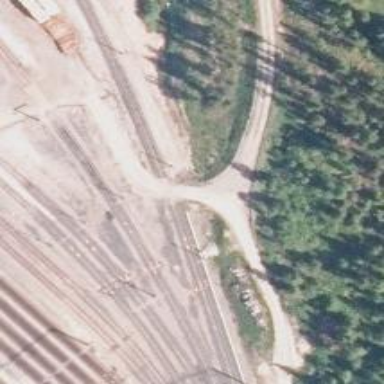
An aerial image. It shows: Level crossing with full barrier and saltire markings.